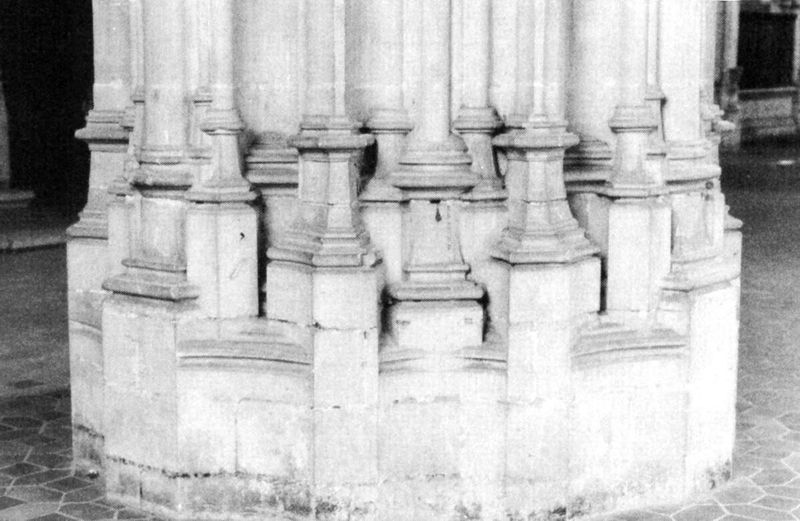
Titel: Kirche in Brou
Standort: Brou (EU - F)
Schlagwörter: dunkel, schatten, weiß, ausschnitt, grau, hell, licht, mitte, pfeiler, profil, schwarz, säule, säulen, ornament, alt, architektur, sockel, stein, innenraum, kirche, boden, klassizismus, gotik, pflaster, fußboden, massiv, pilaster, detail, kerzen, foto, fotografie, photographie, stütze, höhe, mauerwerk, schwarzweiss, viele, fliesen, mosaik, kapitelle, kathedrale, kapitell, photo, quader, sandstein, bündelpfeiler, dienste, gotisch, romanik, basis, säulenbasis, gothik, schaft, vierung, köln, gurtbogen, gurtbögen, aufwendig, sokel, reimes, schwarzwei0, sokeln